九年级 · 计数
（8 分）不透明的袋中装有红色小球 2 个、黑色小球 3 个, 除颜色外无其他差别.

(1)直接写出：在袋中随机摸出一球是黑色球的概率

(2)随机摸出一个小球后, 放回并摇匀, 再随机摸出一个，用列表或画树状图的方法求出 “两球都是黑色”的概率;

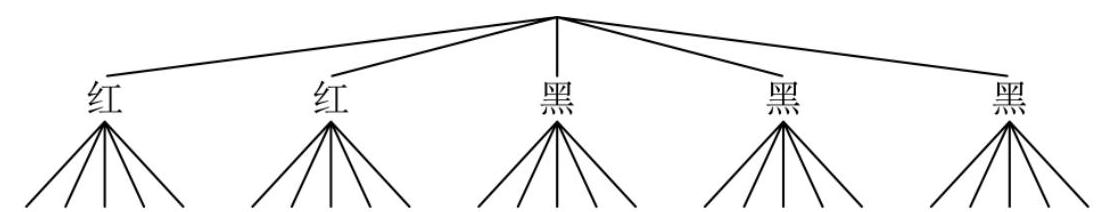
答案:  (1) $\frac{3}{5}$

(2) $\frac{9}{25}$

解析: (1) 依据不透明的袋中装有红色小球 2 个、黑色小球 3 个, 即可得到在袋中随机摸出一球是黑色球的概率为 $\frac{3}{5}$;

（2）依据题意先用列表法或画树状图法分析所有等可能的出现结果，然后根据概率公式求出该事件的概率即可.

【详解】(1) $\because$ 不透明的袋中装有红色小球 2 个、黑色小球 3 个,

$\therefore$ 在袋中随机摸出一球是黑色球的概率为 $\frac{3}{5}$;

(2) 树状图如图所示,

红红黑黑黑 红红黑黑黑红红黑黑黑红红黑黑黑红红黑黑黑共有 25 种等可能的结果，其中“两球都是黑色”的情况有 9 种，
$\therefore$ “两球都是黑色”的概率为 $\frac{9}{25}$.

【点睛】本题考查了用列表法求概率，解题的关键是列表将所有等可能的结果全部列举出来并分清是否为放回试验.